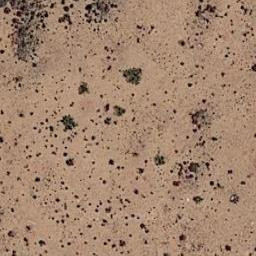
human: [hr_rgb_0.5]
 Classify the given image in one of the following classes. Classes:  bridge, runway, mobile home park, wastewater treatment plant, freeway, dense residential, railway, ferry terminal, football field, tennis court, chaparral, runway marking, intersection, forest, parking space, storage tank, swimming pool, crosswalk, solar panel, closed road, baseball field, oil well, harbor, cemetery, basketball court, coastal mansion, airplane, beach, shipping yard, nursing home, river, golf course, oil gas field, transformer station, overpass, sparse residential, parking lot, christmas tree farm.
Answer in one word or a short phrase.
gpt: chaparral